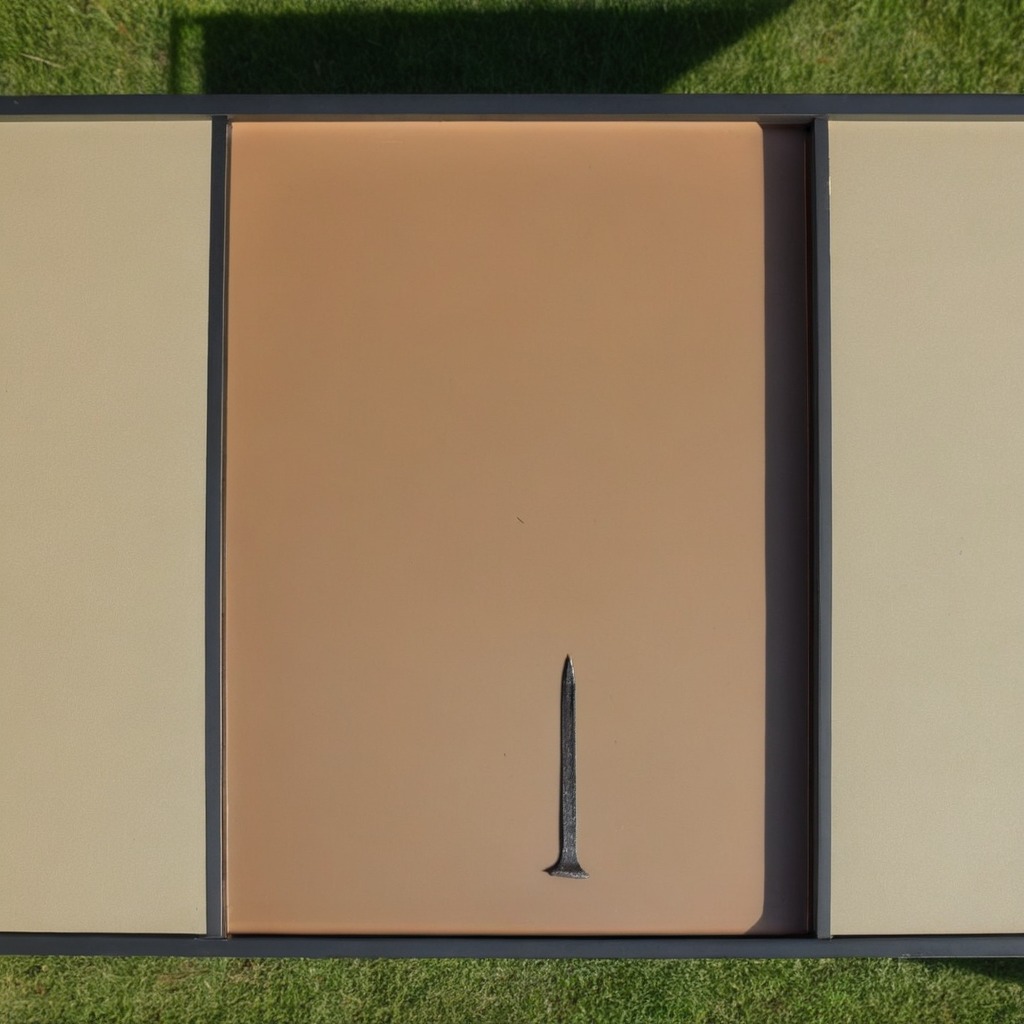
An iron nail is lying on the table in a temporary outdoor tool station.